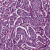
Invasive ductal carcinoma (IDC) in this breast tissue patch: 1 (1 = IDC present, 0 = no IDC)